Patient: sex M, age 61
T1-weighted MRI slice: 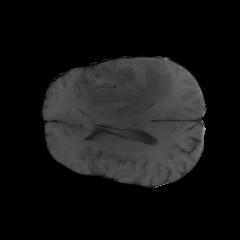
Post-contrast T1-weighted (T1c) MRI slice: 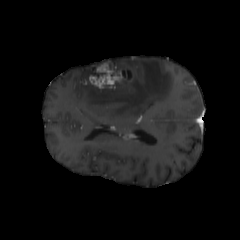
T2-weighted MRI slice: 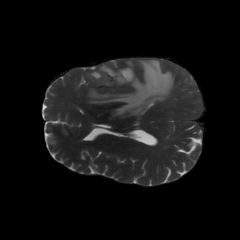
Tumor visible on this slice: yes
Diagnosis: Glioblastoma, IDH-wildtype
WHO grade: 4